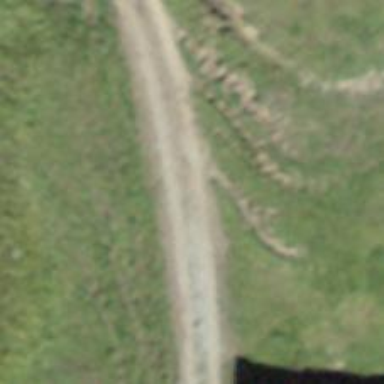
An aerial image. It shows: Gravel track road.